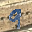
Label: 9